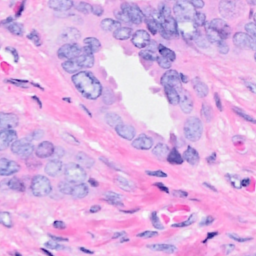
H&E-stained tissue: Breast